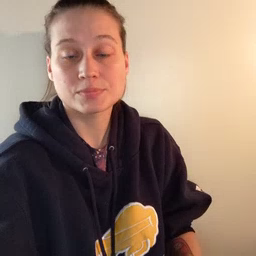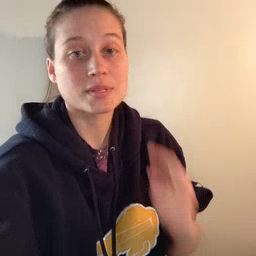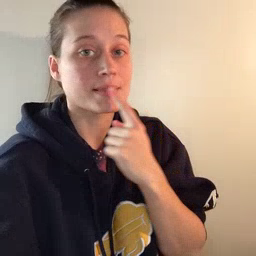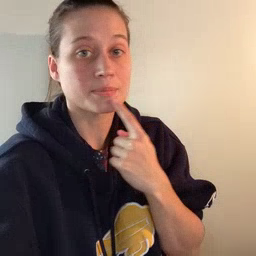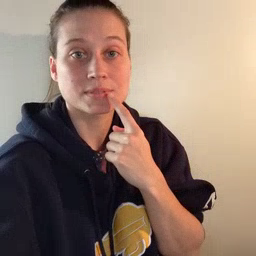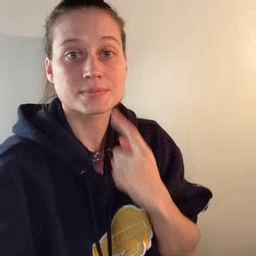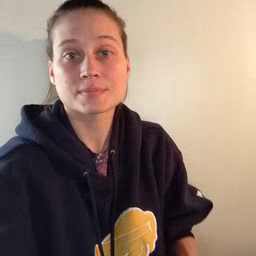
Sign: lips